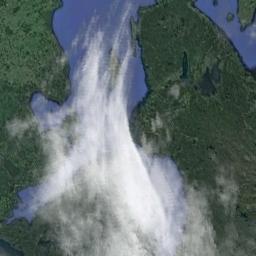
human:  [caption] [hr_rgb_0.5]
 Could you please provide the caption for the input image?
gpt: The white cloud is above green land and blue river .

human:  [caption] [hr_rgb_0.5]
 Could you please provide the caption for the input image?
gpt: There were thick clouds in the air, And we could barely see anything on the ground .

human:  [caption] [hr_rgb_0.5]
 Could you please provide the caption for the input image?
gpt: White clouds on green land and blue sea .

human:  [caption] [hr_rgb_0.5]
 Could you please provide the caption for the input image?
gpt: The stratus clouds are located above the lagoon and the land covered by dense vegetation .

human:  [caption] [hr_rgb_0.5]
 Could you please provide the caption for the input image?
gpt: There are gauzy clouds over blue water and green land .